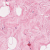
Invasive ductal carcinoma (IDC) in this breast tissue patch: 0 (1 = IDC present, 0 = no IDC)